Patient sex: M
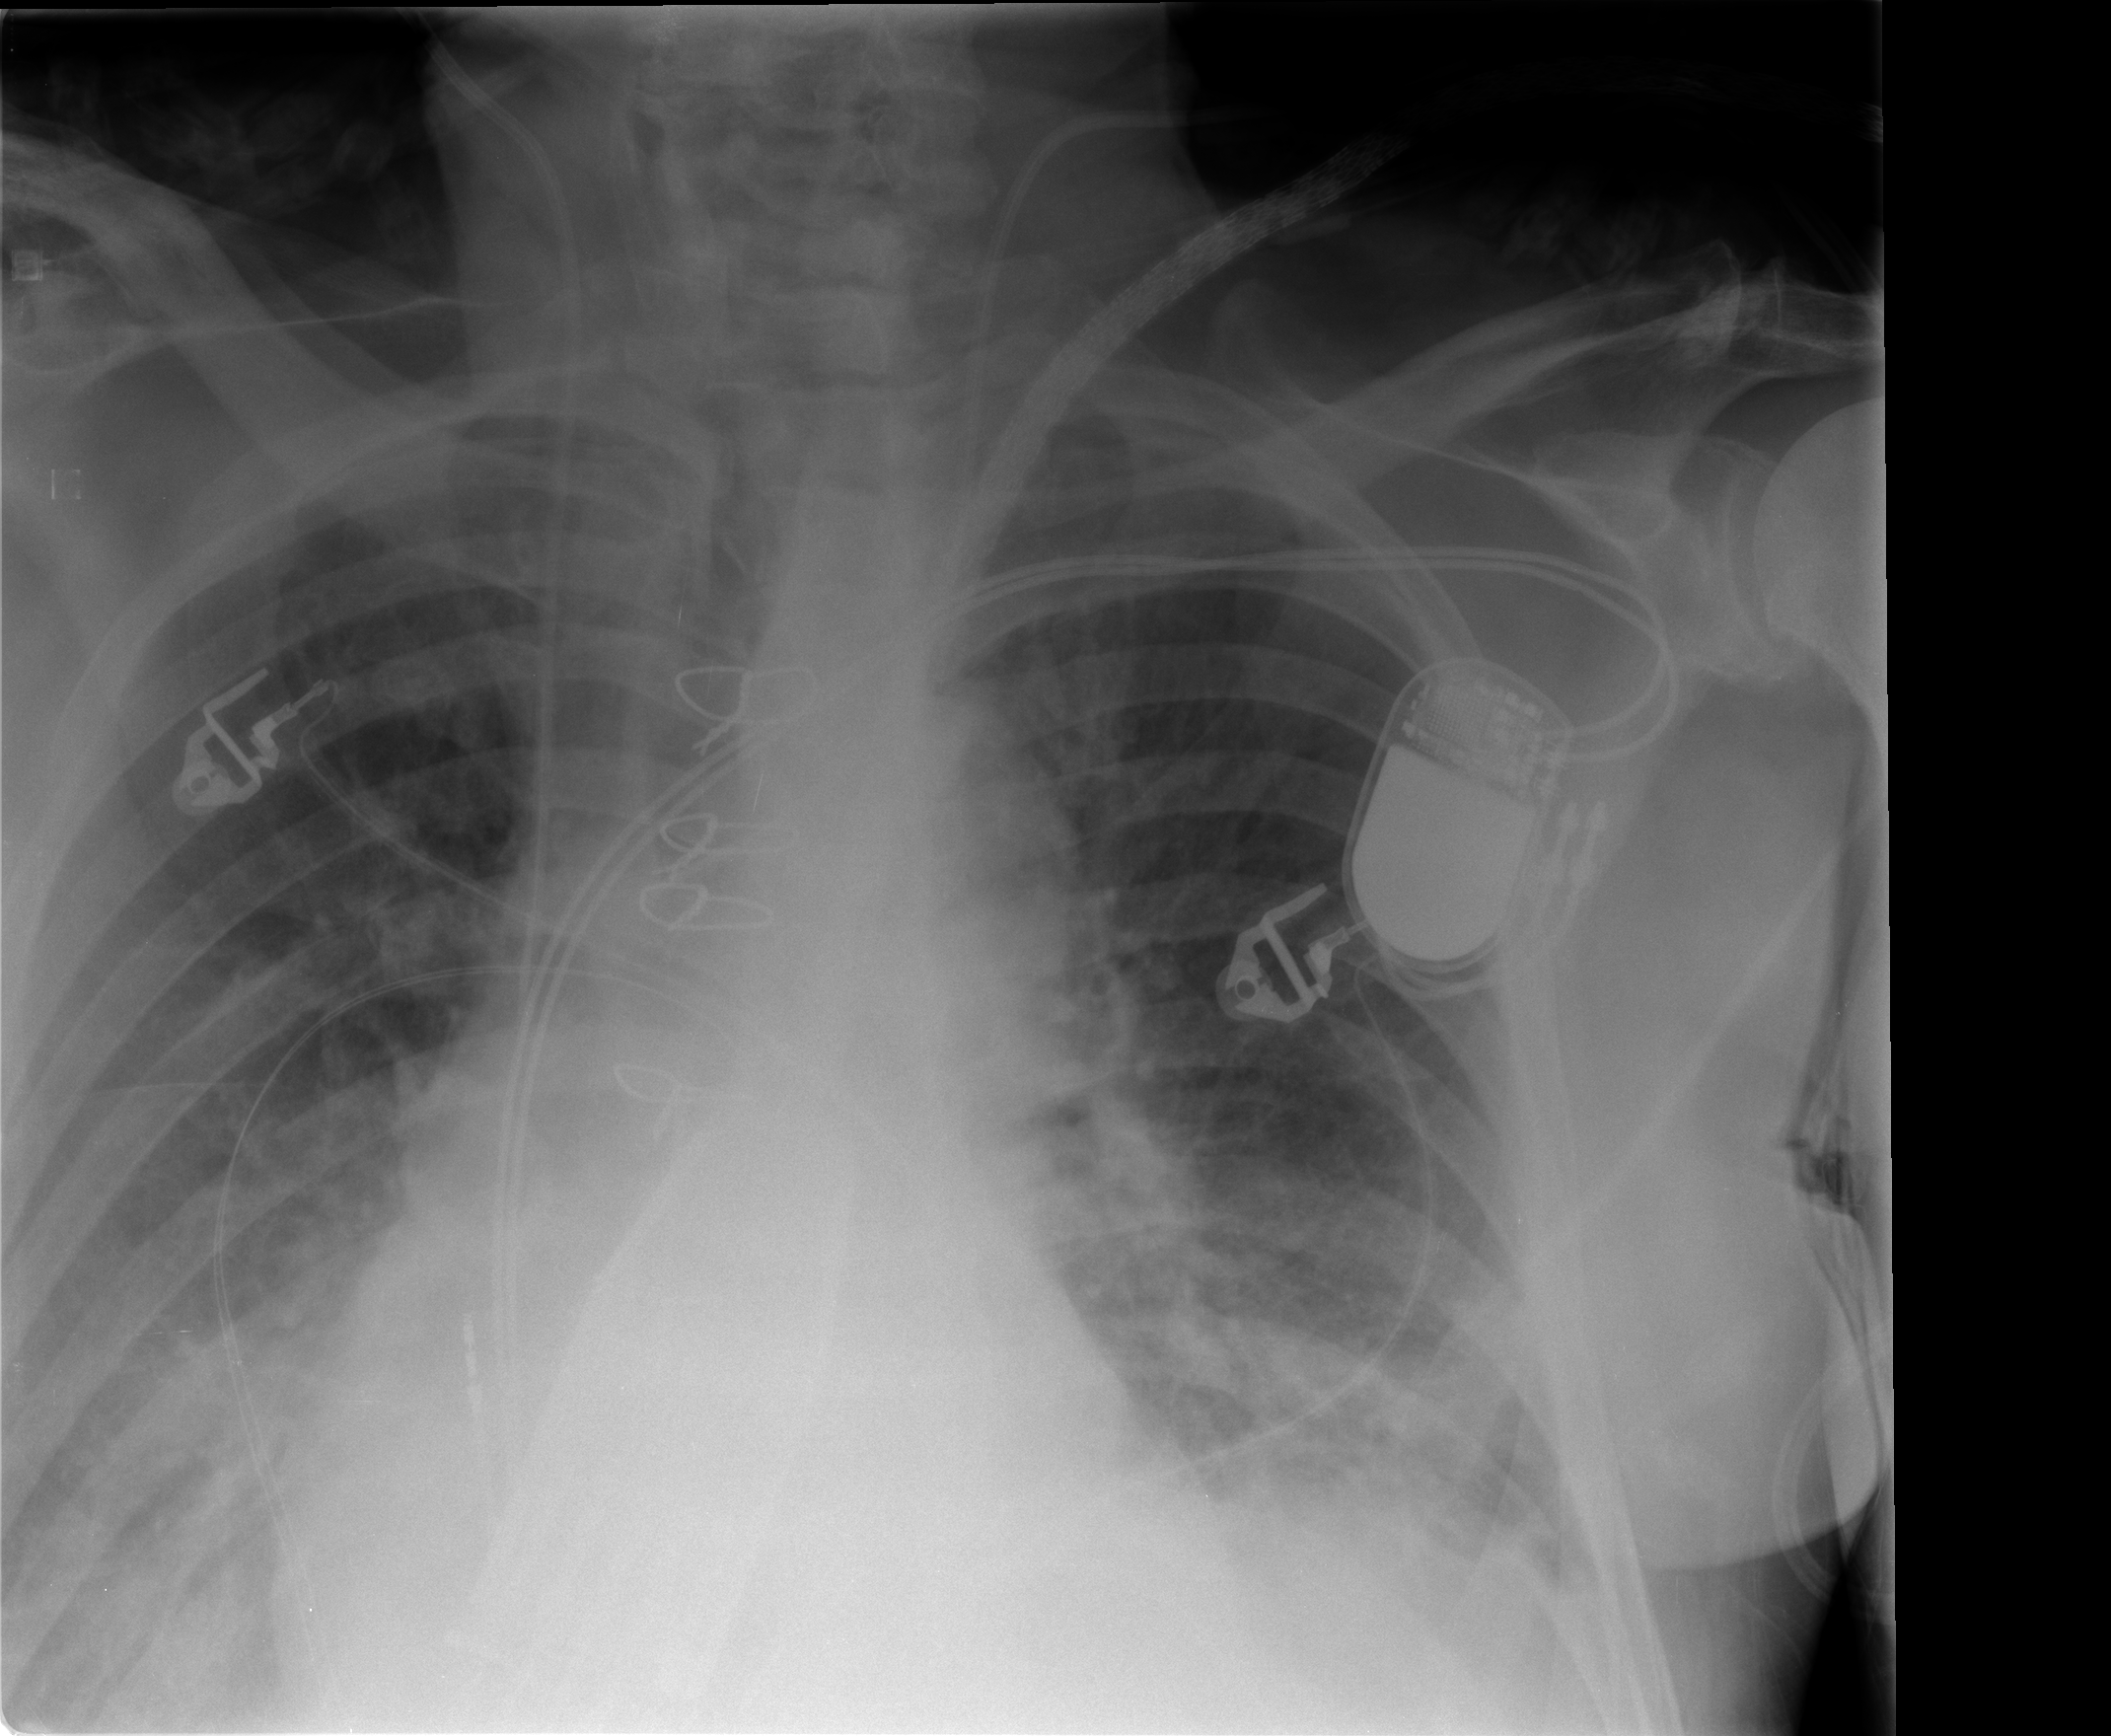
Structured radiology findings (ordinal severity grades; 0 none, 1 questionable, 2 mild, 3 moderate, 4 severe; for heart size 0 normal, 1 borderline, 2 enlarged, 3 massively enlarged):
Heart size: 0
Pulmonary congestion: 2
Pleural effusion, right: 2
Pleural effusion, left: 1
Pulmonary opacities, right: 0
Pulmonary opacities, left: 1
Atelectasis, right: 2
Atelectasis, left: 2